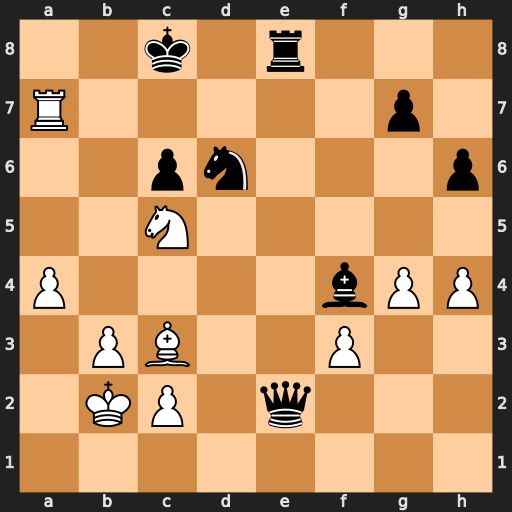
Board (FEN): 2k1r3/R5p1/2pn3p/2N5/P4bPP/1PB2P2/1KP1q3/8
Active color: w
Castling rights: -
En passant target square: -
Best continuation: Ra8+ Kc7 Ba5#